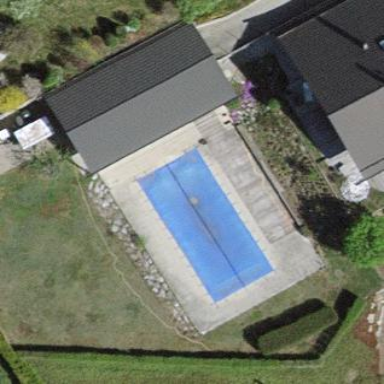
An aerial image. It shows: Swimming pool located in leisure land.